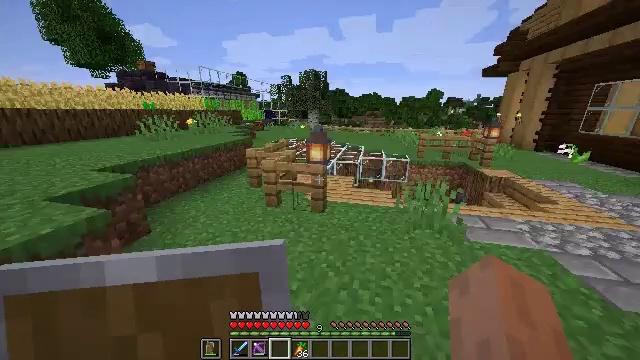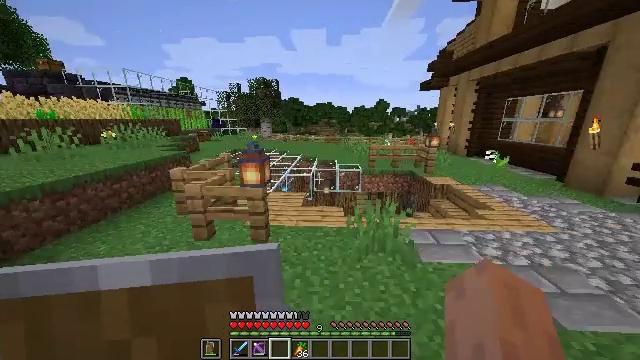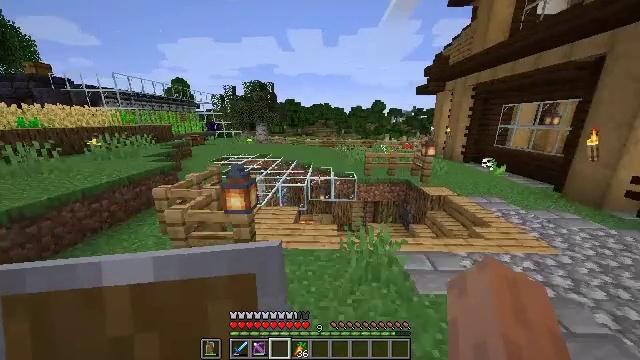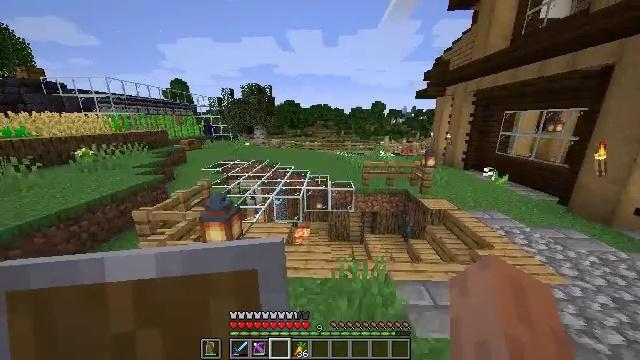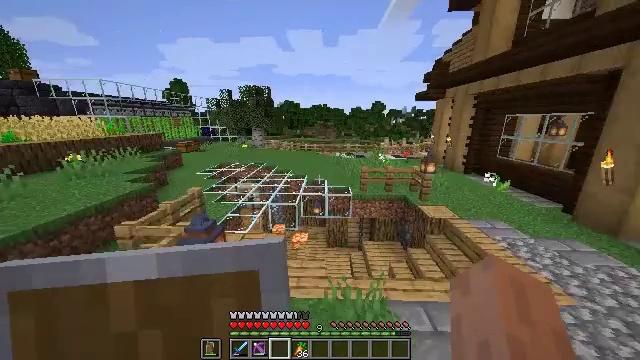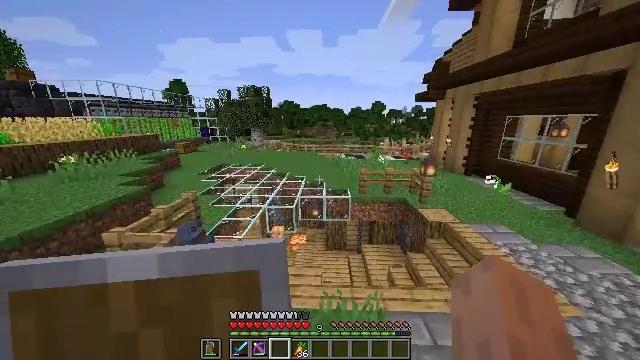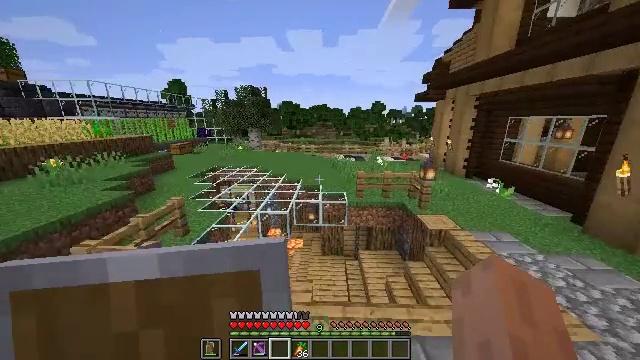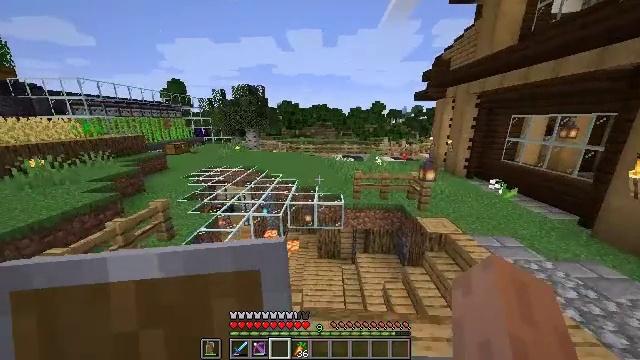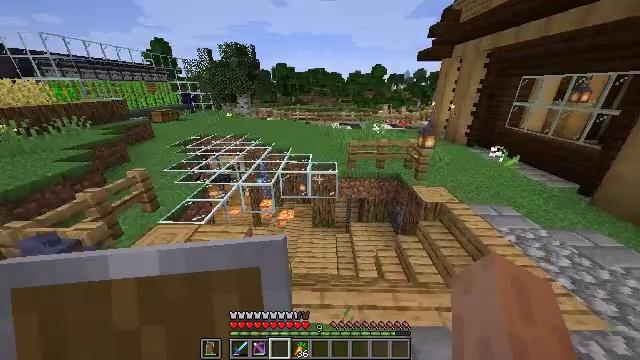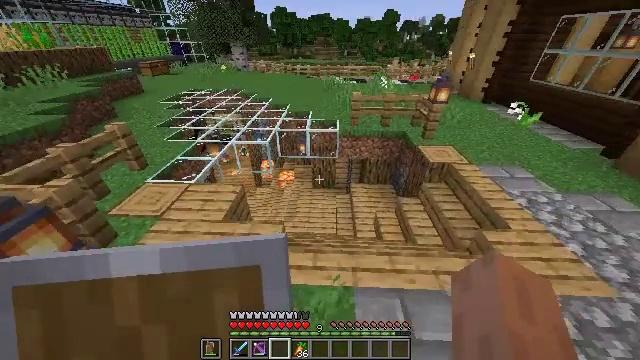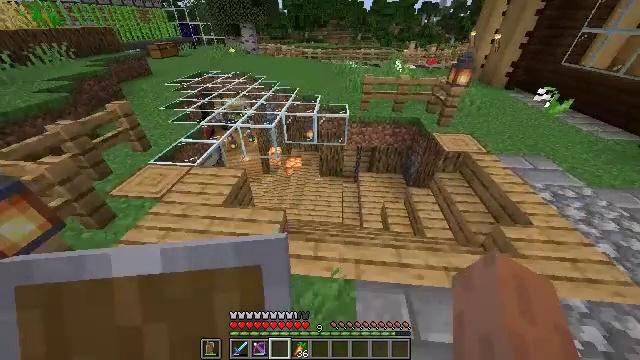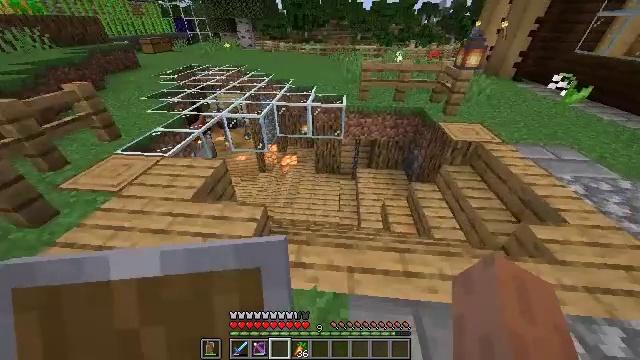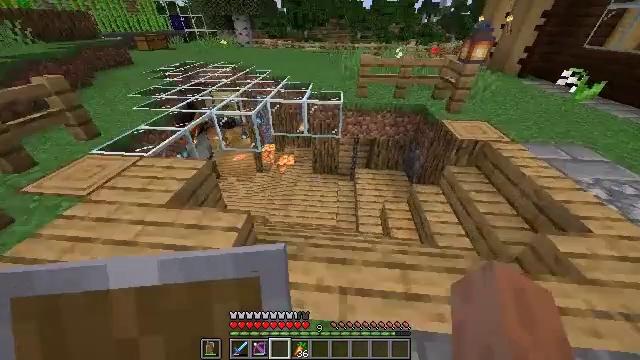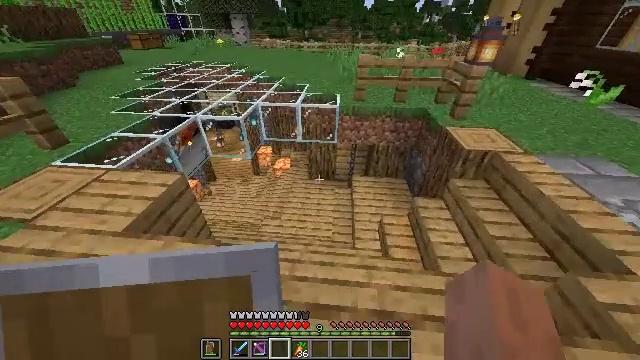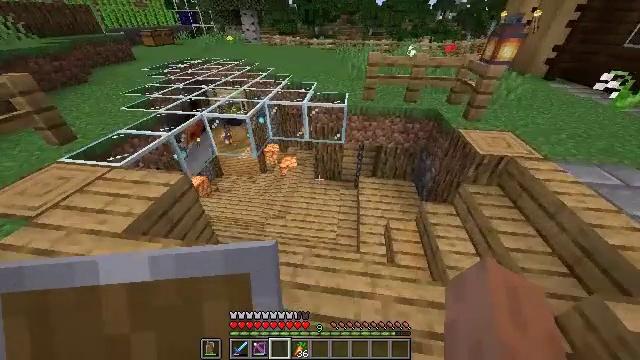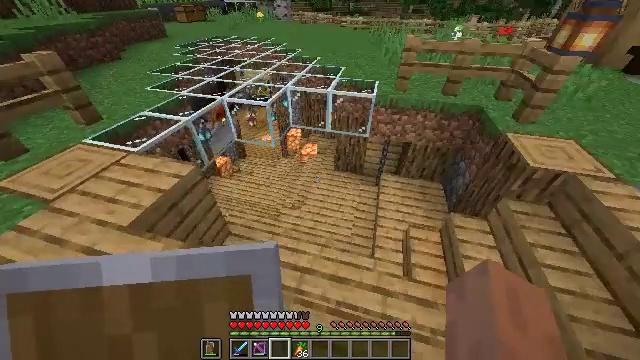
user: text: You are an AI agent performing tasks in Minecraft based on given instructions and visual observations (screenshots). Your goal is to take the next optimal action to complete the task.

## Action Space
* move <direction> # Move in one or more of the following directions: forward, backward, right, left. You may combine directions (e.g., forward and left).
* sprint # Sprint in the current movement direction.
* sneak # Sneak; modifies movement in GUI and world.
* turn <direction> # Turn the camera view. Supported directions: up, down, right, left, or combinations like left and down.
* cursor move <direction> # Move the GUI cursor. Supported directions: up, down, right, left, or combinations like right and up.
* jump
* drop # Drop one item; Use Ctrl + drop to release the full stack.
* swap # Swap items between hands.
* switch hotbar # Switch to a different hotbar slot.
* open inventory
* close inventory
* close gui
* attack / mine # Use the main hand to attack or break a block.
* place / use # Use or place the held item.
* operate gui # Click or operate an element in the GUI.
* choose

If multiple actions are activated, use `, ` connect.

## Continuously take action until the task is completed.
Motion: motion action
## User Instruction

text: Attack the oak planks to recycle it.
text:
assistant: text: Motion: move forward and move right, turn right and up, jump
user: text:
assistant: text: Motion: move forward and move right, jump
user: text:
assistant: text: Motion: move forward and move right, jump
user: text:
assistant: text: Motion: move forward and move right, jump
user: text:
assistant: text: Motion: move forward and move right, jump
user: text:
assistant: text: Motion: move forward and move right
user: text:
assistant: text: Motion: move forward and move right
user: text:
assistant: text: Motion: move forward, turn down
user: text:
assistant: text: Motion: move forward, turn left and down
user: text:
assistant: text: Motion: move forward, turn left and down
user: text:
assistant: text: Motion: move forward
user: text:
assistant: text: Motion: move forward
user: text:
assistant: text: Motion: move forward
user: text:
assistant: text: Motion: move forward, turn left
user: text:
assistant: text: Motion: move forward, turn left and down
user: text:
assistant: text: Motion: move forward, turn left and down
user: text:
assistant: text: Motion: move forward, turn left and down
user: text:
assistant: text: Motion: move forward
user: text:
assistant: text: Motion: move forward, turn left and up
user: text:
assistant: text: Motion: move forward
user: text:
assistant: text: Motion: move forward
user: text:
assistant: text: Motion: move forward
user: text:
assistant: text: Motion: move forward
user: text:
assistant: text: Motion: move forward
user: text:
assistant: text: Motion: move forward
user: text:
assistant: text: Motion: move forward
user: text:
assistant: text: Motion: move forward
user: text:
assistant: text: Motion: move forward and move right, turn right and up
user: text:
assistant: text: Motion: move forward and move right, turn right
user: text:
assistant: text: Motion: move forward and move right, turn left and up